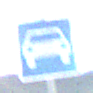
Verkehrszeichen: Kraftfahrstrasse
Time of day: Midday
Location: Outdoor (Nature)
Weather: PartlyCloudy
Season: NotSpecified
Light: Natural